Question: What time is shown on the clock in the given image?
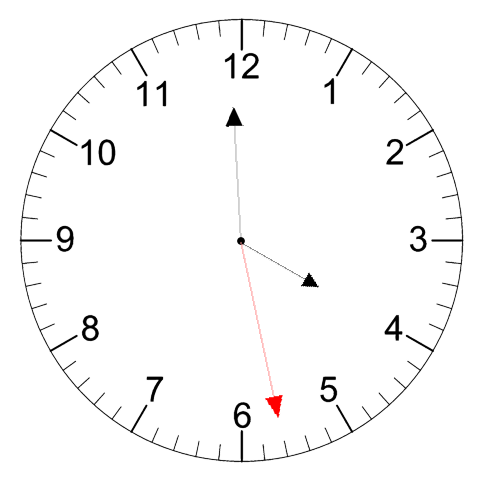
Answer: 03:59:28